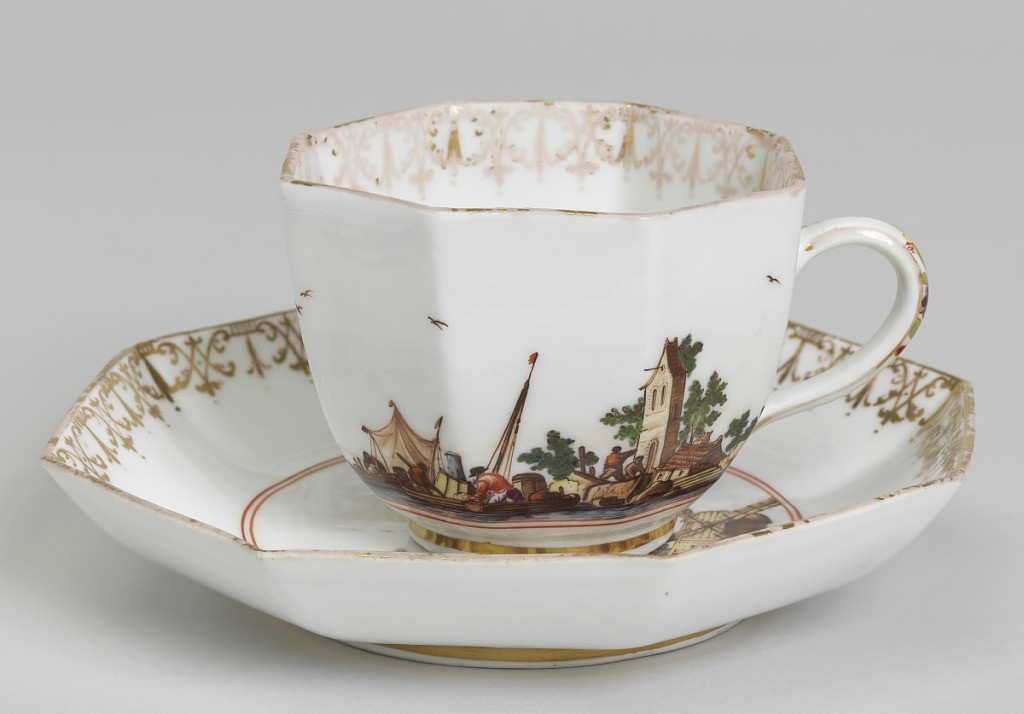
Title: Octagonal Cup and Saucer
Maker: Meissen Porcelain Manufactory, German, active from 1710 to the present
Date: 1735–1745
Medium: hard paste porcelain, vitreous enamel, gold
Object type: cup and saucer
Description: Octagonal cup and saucer. Saucer has high sides and is gilded at inner-edge; center painted with a waterside scene of laborers. Cup has slim handle and round foot with gilded band. Decorated with scene of small boats being laden with cargo. Interior gilding is largely missing, revealing the red underpainting.